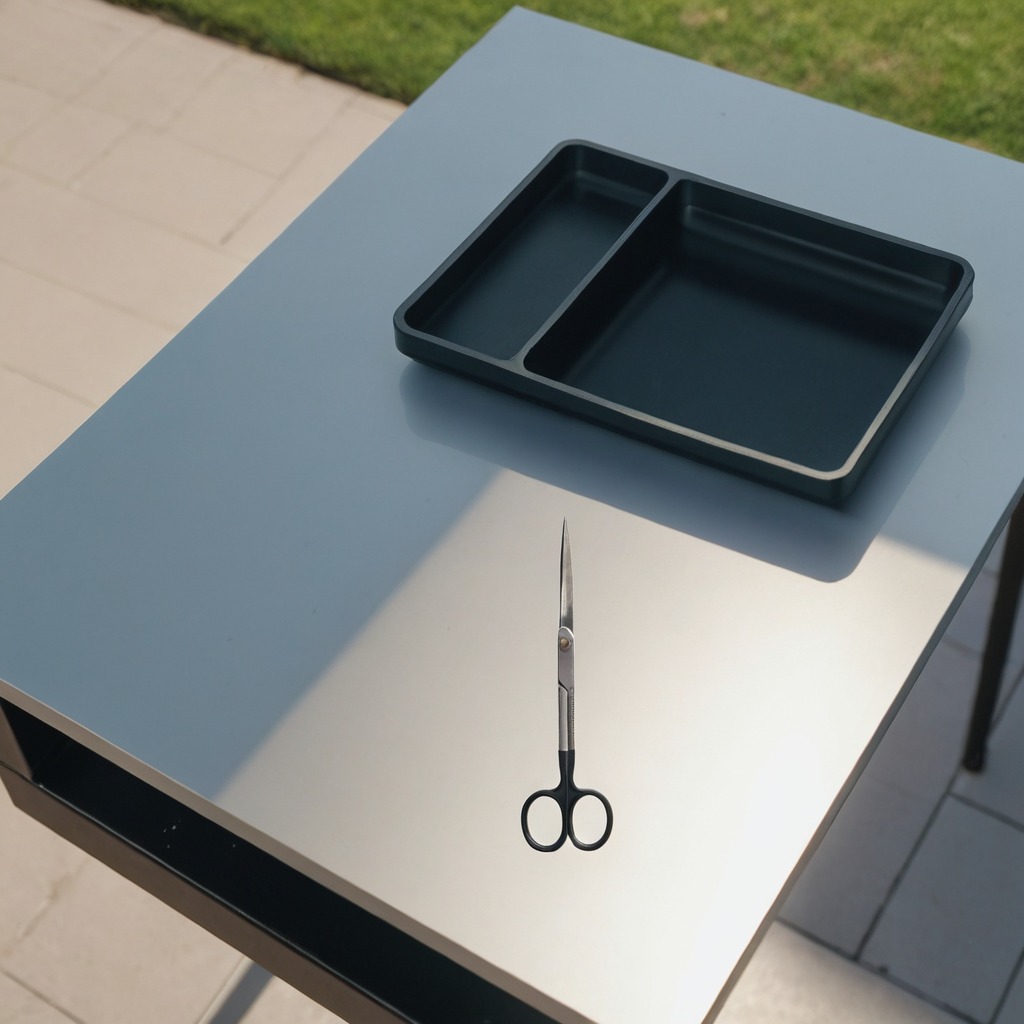
A scissor is lying on the textured surface of the utility table.